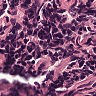
Metastatic tissue present: no